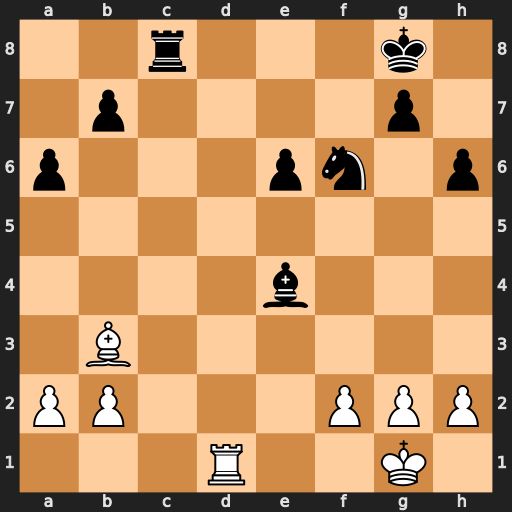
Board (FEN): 2r3k1/1p4p1/p3pn1p/8/4b3/1B6/PP3PPP/3R2K1
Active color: w
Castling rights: -
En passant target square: -
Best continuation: Bxe6+ Kf8 Bxc8